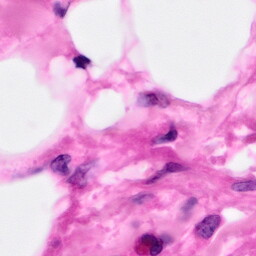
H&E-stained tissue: Pancreatic